Question: I'm making a tableView in which cell height is dynamic according to content. So when there is more content for cell then top and bottom margin of the cell is more and if there is less content for any particular cell then the top and bottom margin is too less but I want same margin for everyone irrespective of content.

I'm talking about first cell in which margin is just random (based on content), i want that top and bottom margin to same any number of content. I'm not using Custom cell.
Any help would be really appreciative, I have given lot of time on this. If u want my code, i can past it here..
'''
-(CGFloat)tableView:(UITableView *)tableView heightForRowAtIndexPath:(NSIndexPath *)indexPath
{
if (indexPath.section == 0) {
NSString *session_name = [self.parentDetailArray valueForKey:@"session_name"];
NSString *venue = [session_name stringByAppendingString:[self.parentDetailArray valueForKey:@"venue"]];
NSString *tmp_name_venue = [session_time stringByAppendingString:venue];
if(![self.parentDetailArray valueForKey:@"speakers"] || ![[self.parentDetailArray valueForKey:@"speakers"] isEqual:@""])
{
NSString *speaker_label = @"Speakers: ";
NSString *speakers = [[NSString alloc]init];
speakers = [self.parentDetailArray valueForKey:@"speakers"];
speakers = [speaker_label stringByAppendingString:speakers];
tmp_name_venue = [speakers stringByAppendingString:tmp_name_venue];
}
NSLog(@"%@", tmp_name_venue);
CGSize detailTextViewSize = [tmp_name_venue sizeWithFont:[UIFont fontWithName:@"Roboto-Light" size:18]constrainedToSize:CGSizeMake(296, FLT_MAX)lineBreakMode:UILineBreakModeTailTruncation];
if(detailTextViewSize.height <37)
{
return 40;
}
if(detailTextViewSize.height >tmp_name_venue.length)
{
return detailTextViewSize.height;
}
else
{
detailTextViewSize.height = [tmp_name_venue length];//Here i'm just attempting to get the margin right.
return detailTextViewSize.height;
}
}
'''
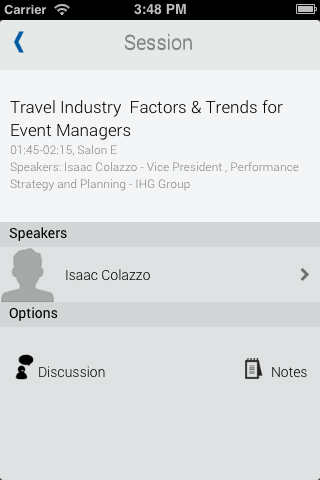
Answer: if my last comment is right, when there is the answer for your problem. There is no simpliest way to position cell content if cell resize. So I found this solution ok for me. I create the cell in simple way, without any margins or so on, and after creation was ok - I have all sizes and can manipulate it.
First of all you need to create cell and calculate or set margins you want
'''
....
// place there cells init (not inside heightForRowAtIndexPath)
// someway you have firstCell object representing first cell in table
CGFloat marginHeight = 10;
[self hierarchyItemsReposition:firstCell withTopShift:marginHeight];
[firstCell setFrame:CGRectMake(firstCell.frame.origin.x, firstCell.frame.origin.y, firstCell.frame.size.width, firstCell.frame.size.height+marginHeight*2)];
...
- (void)hierarchyItemsReposition:(UIView *)cell withTopShift:(CGFloat)shift
{
for (UIView *subview in cell.subviews)
{
[subview setFrame:CGRectMake(subview.frame.origin.x, subview.frame.origin.y+shift, subview.frame.size.width, subview.frame.size.height)];
[self hierarchyItemsReposition:subview withTopShift:shift];
}
}
'''
I simply iterate through all subviews in this cell and shift it to needed position.
I place the starting point outside the heightForRowAtIndexPath, because it this case all other cells frames calculates in right way and if you want to work with it in future it will work ok.